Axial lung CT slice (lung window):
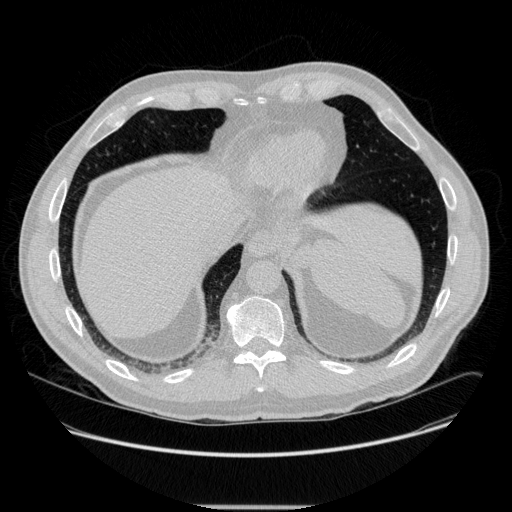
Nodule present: no